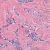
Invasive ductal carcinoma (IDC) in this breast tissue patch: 1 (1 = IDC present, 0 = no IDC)